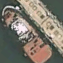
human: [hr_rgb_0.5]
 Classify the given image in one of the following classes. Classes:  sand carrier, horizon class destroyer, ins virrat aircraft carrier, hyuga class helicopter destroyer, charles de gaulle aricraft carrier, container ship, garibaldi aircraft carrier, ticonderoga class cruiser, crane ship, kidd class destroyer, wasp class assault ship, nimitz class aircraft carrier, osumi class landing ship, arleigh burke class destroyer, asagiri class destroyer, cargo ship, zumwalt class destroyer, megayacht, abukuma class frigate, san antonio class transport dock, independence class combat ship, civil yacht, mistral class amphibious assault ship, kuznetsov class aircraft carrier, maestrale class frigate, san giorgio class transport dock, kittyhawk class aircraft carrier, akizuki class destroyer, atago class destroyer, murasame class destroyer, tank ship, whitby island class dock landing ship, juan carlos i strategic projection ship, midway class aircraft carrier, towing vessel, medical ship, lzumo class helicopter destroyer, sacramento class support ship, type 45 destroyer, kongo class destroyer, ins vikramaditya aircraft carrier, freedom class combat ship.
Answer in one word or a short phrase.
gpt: Towing vessel